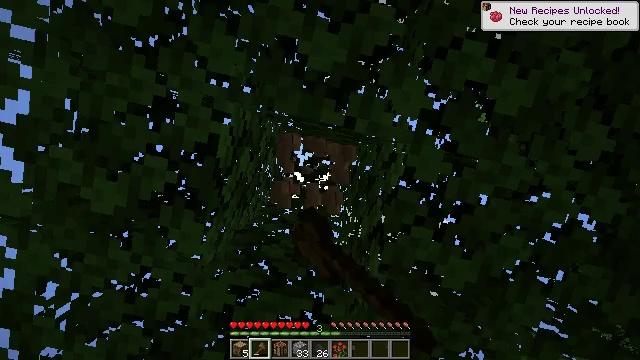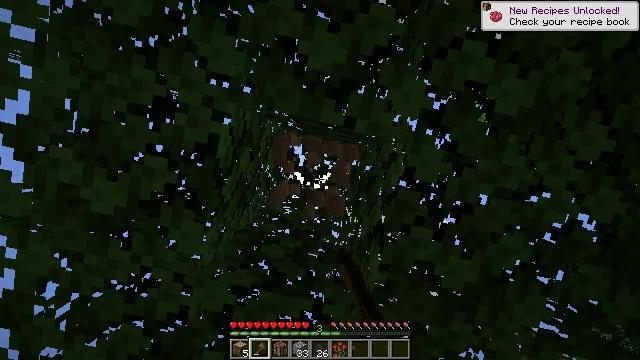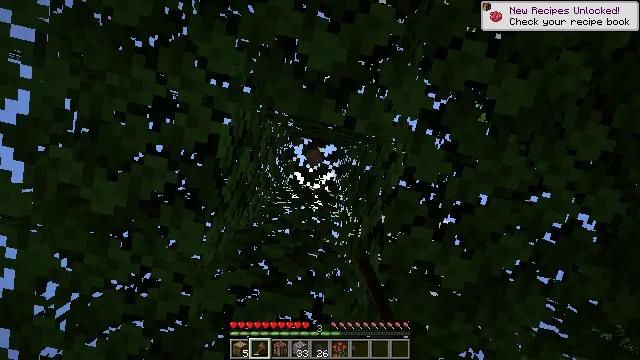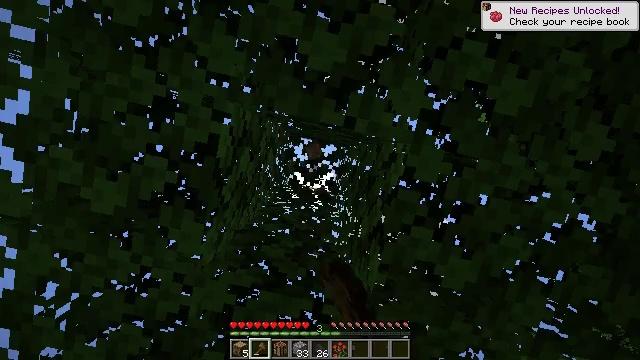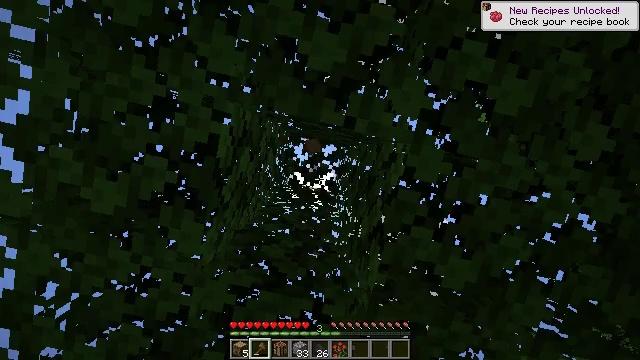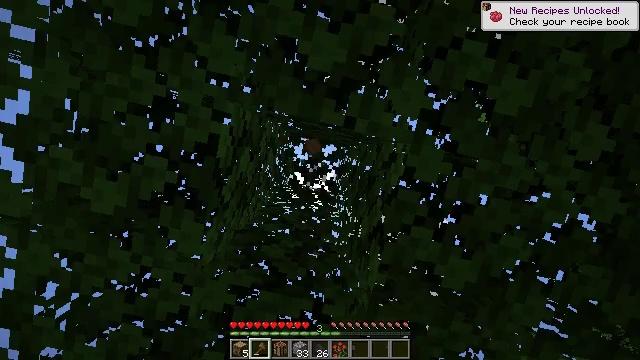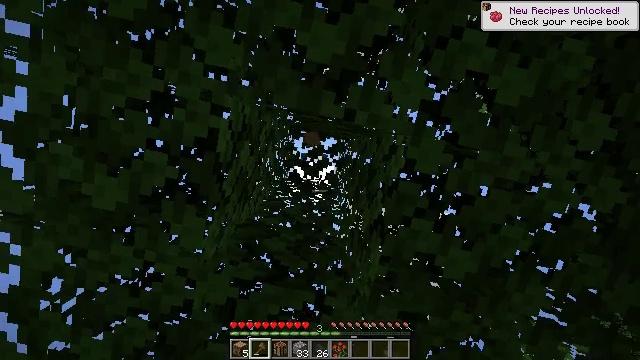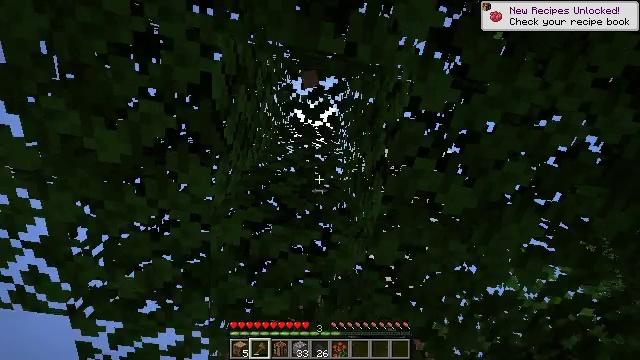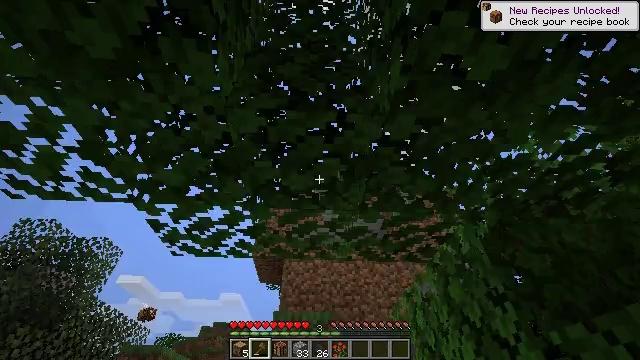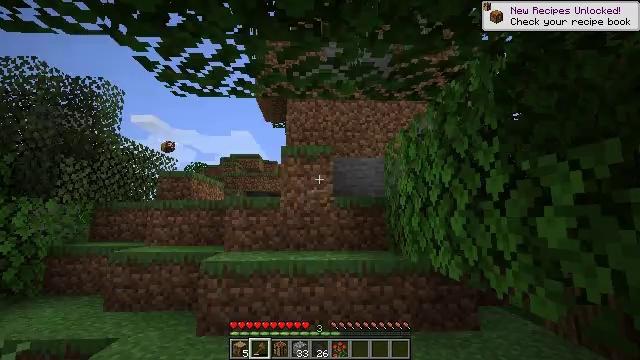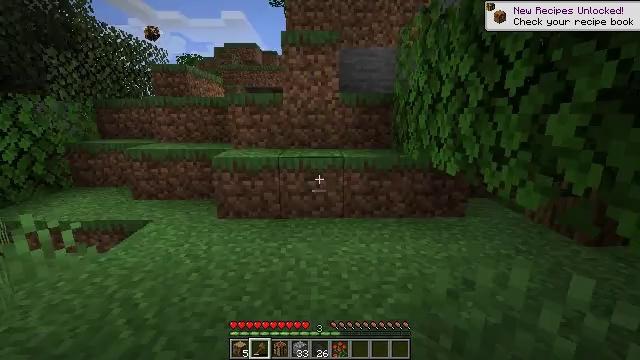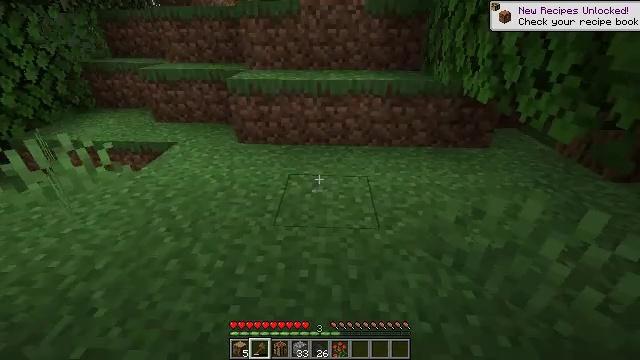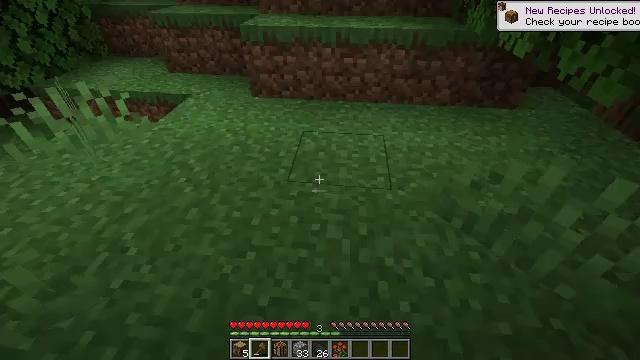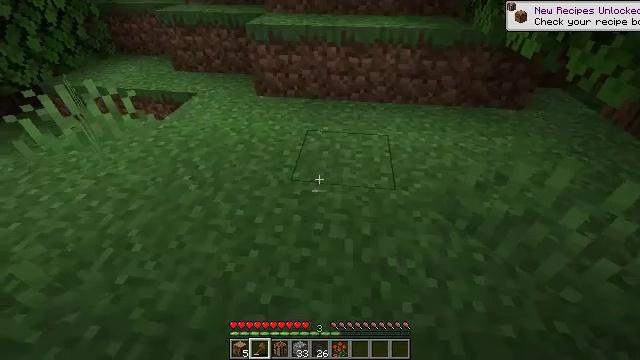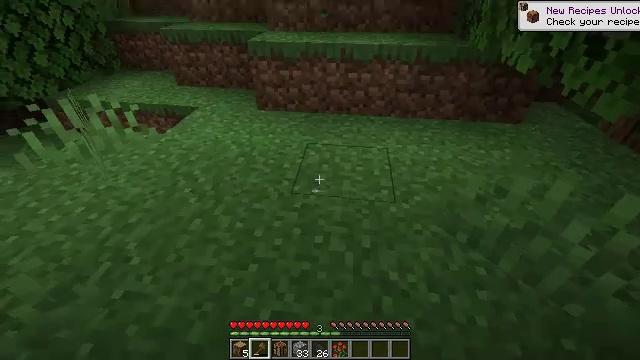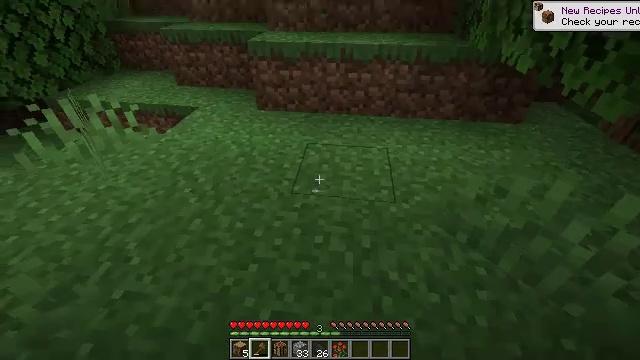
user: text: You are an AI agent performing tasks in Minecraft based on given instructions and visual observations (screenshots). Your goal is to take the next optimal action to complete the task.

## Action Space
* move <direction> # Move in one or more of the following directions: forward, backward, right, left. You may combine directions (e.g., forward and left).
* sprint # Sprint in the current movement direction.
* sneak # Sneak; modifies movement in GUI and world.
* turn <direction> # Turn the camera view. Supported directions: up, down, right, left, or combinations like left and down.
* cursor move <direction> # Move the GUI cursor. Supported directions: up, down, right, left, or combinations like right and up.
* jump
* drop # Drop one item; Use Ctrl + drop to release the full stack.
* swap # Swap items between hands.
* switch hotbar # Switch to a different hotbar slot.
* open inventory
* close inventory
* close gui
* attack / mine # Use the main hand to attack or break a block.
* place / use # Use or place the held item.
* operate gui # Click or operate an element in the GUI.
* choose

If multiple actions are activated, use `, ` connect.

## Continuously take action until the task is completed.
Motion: motion action
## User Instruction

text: Get some roses from the rose bush.
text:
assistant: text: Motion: attack / mine
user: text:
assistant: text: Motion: attack / mine
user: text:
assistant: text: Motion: attack / mine
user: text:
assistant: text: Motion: attack / mine
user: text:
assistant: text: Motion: attack / mine
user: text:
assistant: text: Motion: turn down
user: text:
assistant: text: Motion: turn left and down
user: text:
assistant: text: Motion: turn left and down
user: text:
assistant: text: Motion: turn down
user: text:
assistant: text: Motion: turn left and down
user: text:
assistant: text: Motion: turn left and down
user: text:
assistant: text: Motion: turn left and down
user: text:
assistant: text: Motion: turn left
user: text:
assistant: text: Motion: turn up
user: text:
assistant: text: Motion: no_op
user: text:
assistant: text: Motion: no_op
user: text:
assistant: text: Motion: no_op
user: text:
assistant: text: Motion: turn left and up
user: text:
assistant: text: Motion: turn up
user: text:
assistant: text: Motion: turn left and up
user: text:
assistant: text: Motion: turn left and up
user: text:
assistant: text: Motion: turn left and up
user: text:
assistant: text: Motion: turn up
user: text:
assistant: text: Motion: no_op
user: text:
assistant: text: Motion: no_op
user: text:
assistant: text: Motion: no_op
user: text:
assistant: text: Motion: no_op
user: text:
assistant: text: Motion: move forward
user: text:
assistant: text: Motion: move forward
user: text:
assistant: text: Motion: move forward